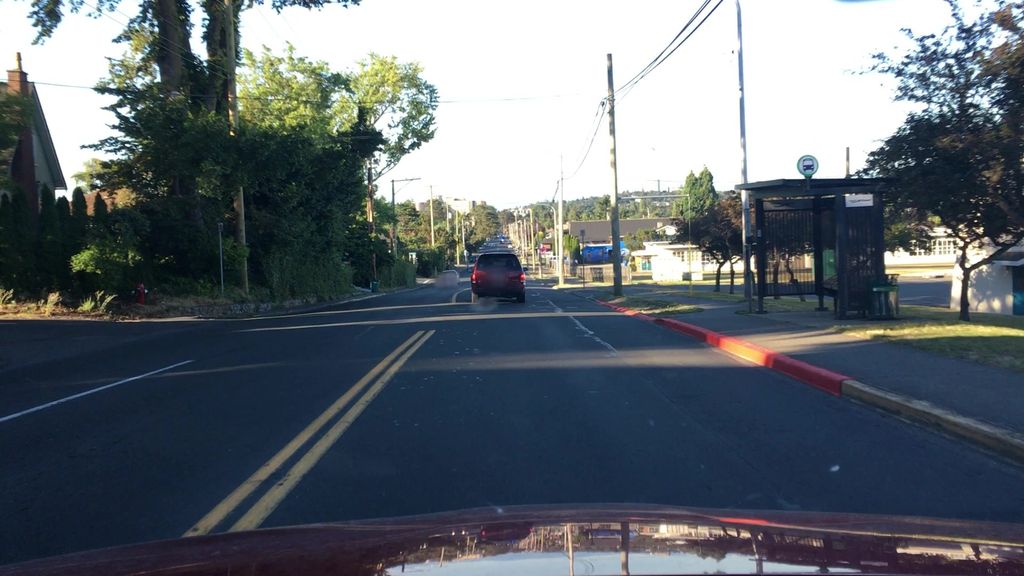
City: victoria